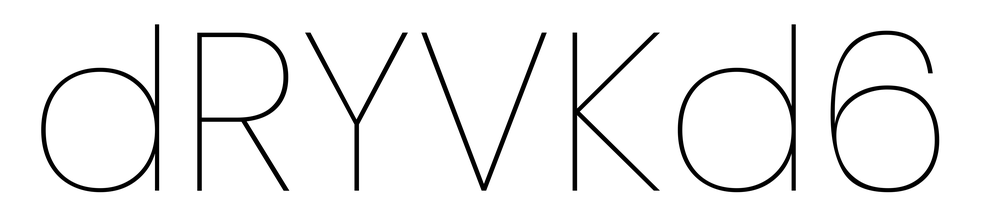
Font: Poppins-Thin